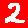
Digit: 2